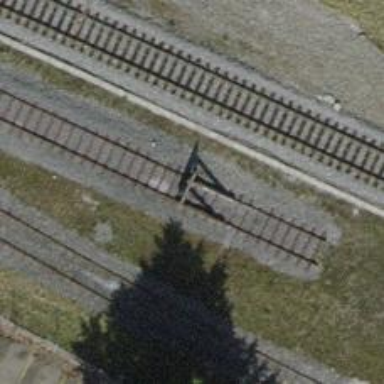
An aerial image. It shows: Railway buffer stop.